Question: I think that's easy but my script doesn't work. I think it's gonna be easier if I show you what I want: I want a script (in python) which does that:
I have a directory like:
'''
boite_noire/
....helloworld/
....test1.txt/
....test2.txt/
'''
And after running the script I would like something like:
'''
boite_noire/
helloworld/
....test1/
........test1_date.txt
....test2/
........test2_date.txt
'''
and if I add an other test1.txt like:
'''
boite_noire/
helloworld/
....test1/
........test1_date.txt
....test2/
........test2_date.txt
....test1.txt
'''
The next time I run the script:
'''
boite_noire/
helloworld/
....test1/
........test1_date.txt
........test1_date.txt
....test2/
........test2_date.txt
'''
I wrote this script :

But 'os.walk' read files in directories and then create a directory named as the file, and I don't want that :(
Can someone help me please?
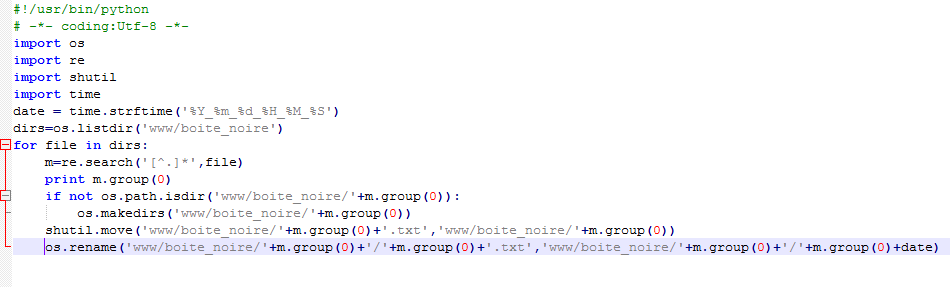
Answer: You could loop through each file and move it into the correct directory. This will work on a linux system (not sure about Windows - maybe better to use the command).
'''
import os
import time
d = 'www/boite_noire'
date = time.strftime('%Y_%m_%d_%H_%M_%S')
filesAll = os.listdir(d)
filesValid= [i for i in filesAll if i[-4:]=='.txt']
for f in filesValid:
newName = f[:-4]+'_'+date+'.txt'
try:
os.mkdir('{0}/{1}'.format(d, f[:-4]))
except:
print 'Directory {0}/{1} already exists'.format(d, f[:-4])
os.system('mv {0}/{1} {0}/{2}/{3}'.format(d, f, f[:-4], newName))
'''
This is what the code is doing:
- - - - - -